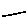
Label: line